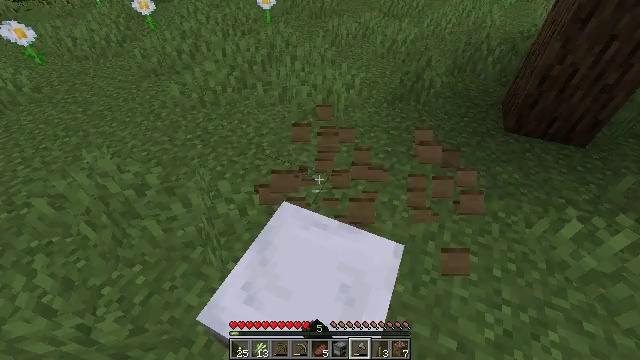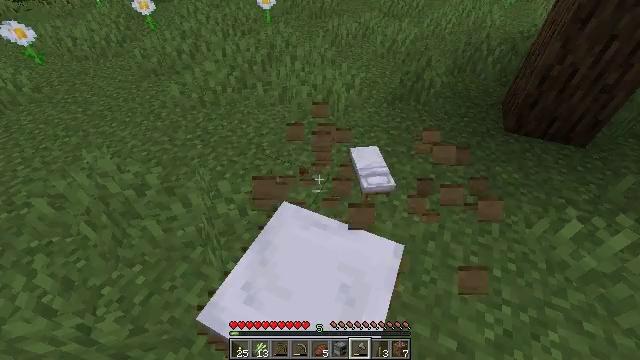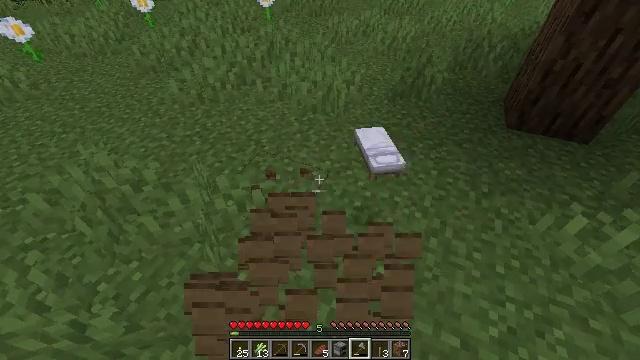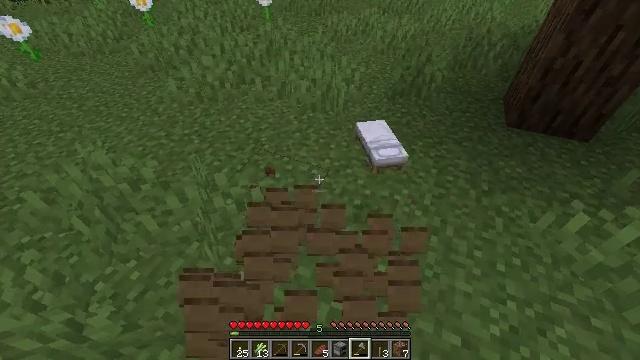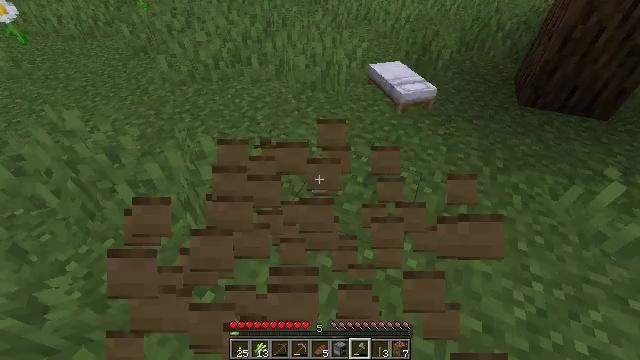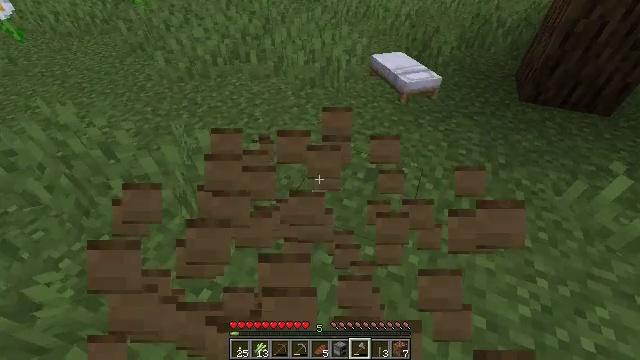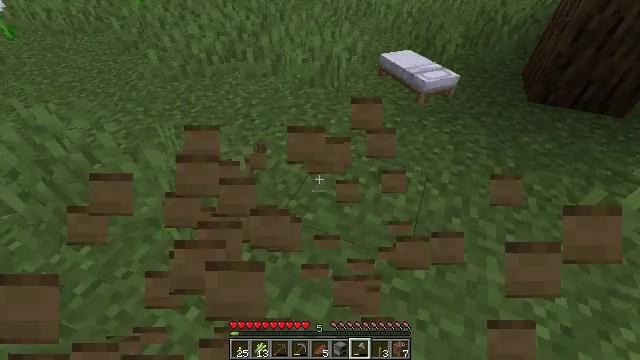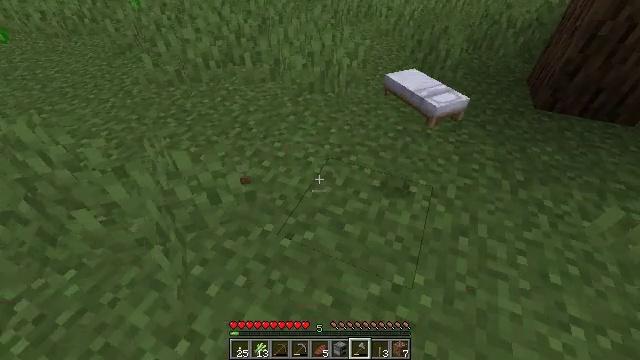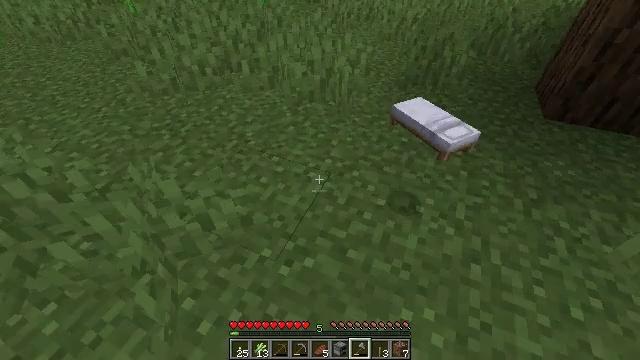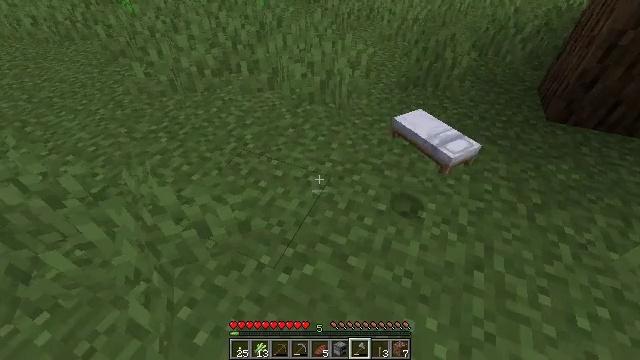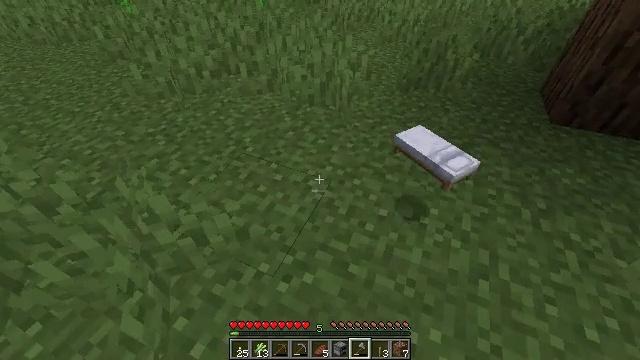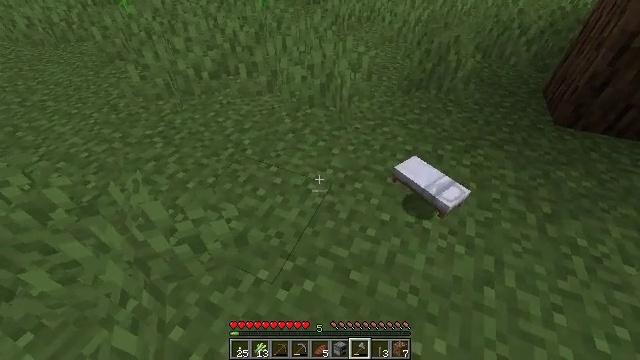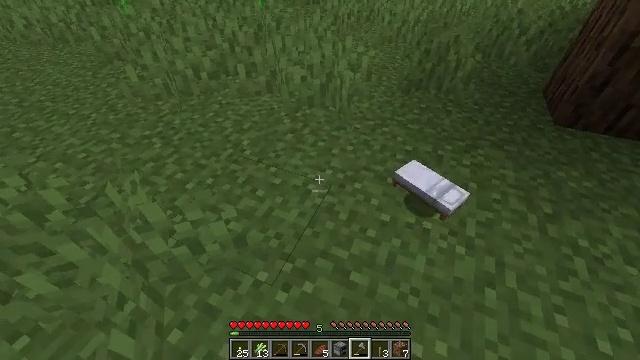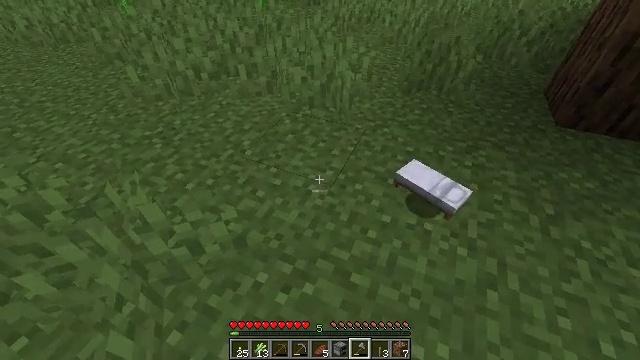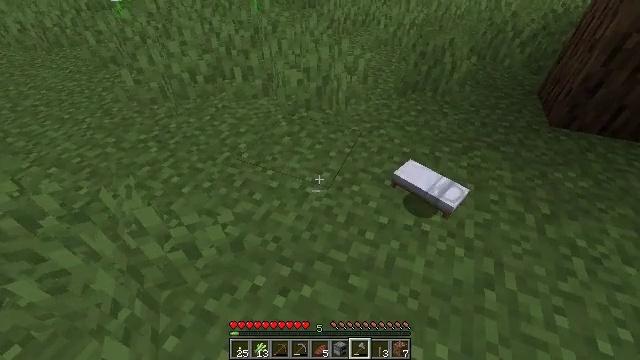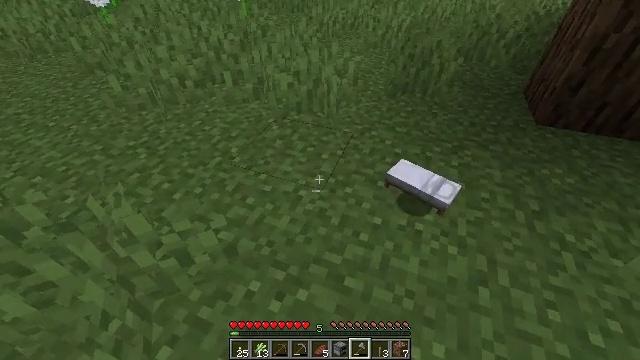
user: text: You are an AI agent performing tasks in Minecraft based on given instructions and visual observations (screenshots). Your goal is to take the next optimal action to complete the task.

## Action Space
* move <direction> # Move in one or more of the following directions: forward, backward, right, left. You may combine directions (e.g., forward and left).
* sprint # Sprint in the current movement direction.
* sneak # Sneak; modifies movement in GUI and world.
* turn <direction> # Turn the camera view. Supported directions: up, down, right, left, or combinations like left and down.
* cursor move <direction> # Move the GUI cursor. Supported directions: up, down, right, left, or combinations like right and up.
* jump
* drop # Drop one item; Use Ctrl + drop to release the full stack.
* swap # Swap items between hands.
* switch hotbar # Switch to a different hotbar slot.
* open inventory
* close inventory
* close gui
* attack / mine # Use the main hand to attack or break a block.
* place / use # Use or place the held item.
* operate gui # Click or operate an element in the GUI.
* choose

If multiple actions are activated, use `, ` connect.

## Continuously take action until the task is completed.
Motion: motion action
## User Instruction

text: Cut down the sugar cane stalks.
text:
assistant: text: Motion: attack / mine
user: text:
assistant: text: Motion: attack / mine
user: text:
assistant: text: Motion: no_op
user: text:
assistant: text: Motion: no_op
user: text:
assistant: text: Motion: move forward
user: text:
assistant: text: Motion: move forward
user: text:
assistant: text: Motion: move forward
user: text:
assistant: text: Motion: move forward
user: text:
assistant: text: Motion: no_op
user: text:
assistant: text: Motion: no_op
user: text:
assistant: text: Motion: no_op
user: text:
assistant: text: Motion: no_op
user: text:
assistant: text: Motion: no_op
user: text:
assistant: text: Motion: no_op
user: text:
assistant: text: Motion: turn right
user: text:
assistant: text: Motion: turn right
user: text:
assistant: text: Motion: turn right
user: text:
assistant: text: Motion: turn right and up
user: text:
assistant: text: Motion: move forward, turn right and up
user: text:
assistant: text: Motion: move forward, turn right and up
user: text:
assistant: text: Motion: move forward, turn right and up
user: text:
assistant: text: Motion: move forward
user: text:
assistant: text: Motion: move forward
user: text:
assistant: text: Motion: move forward
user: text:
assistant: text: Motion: move forward
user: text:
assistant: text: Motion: move forward
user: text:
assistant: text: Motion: move forward
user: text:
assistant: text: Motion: move forward
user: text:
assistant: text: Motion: no_op
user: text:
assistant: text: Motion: no_op